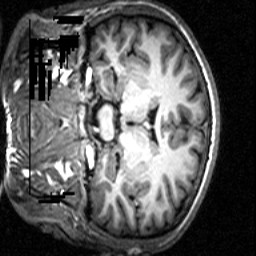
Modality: T1w
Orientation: coronal
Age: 25
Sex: male